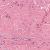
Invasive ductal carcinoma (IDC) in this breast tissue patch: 0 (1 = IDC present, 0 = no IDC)